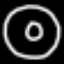
Label: donut